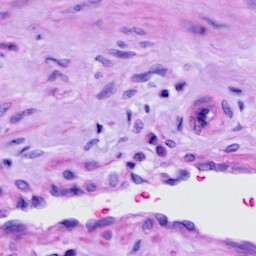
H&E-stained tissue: Cervix